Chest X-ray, PA view. Patient: 49 years old, sex M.
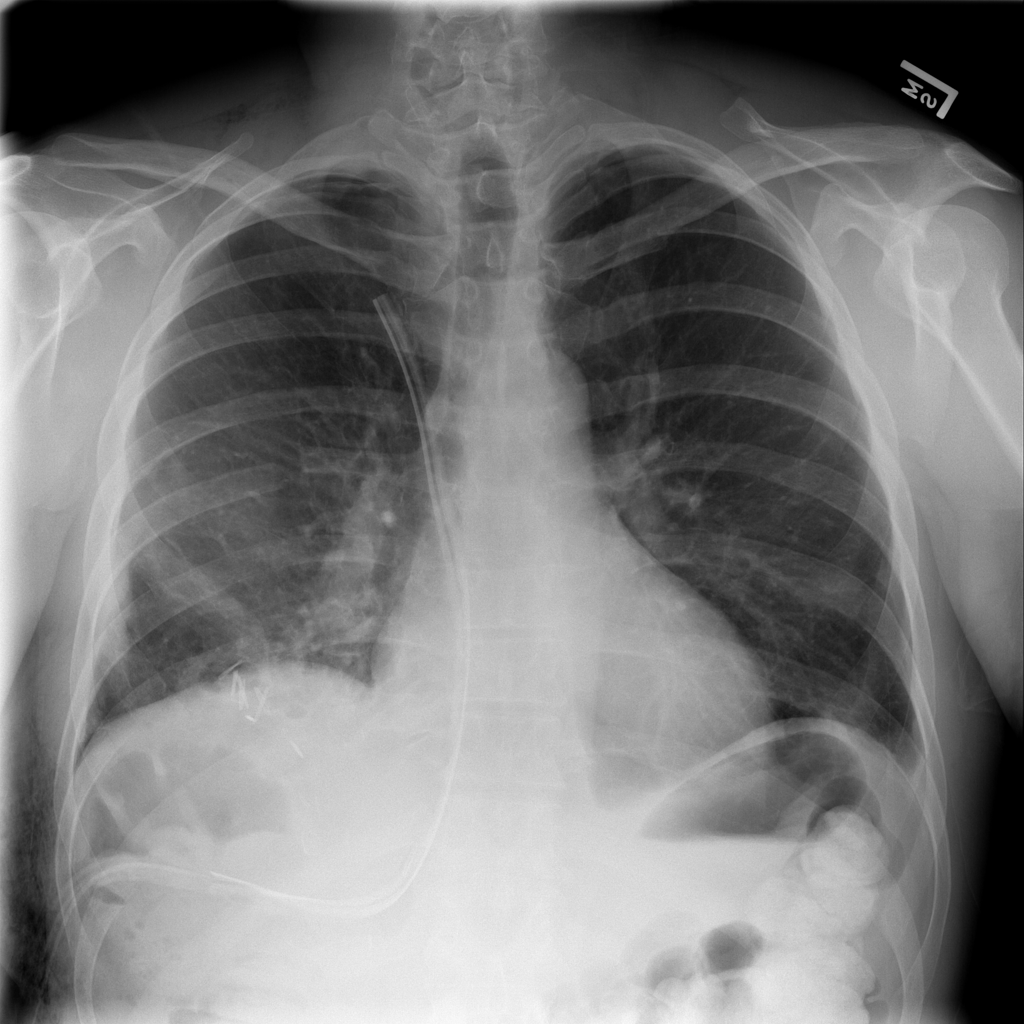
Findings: Emphysema, Infiltration, Pleural_Thickening, Pneumothorax